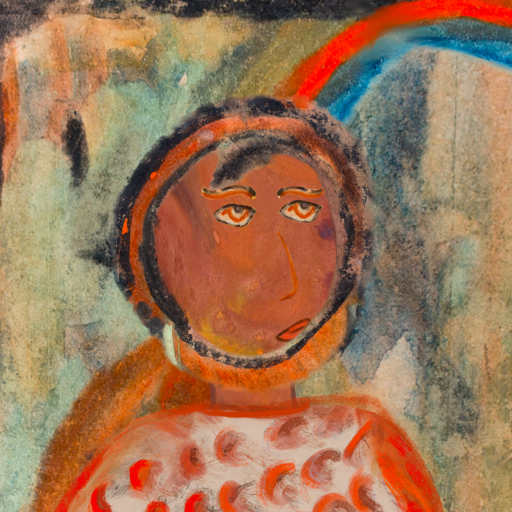
Background: Childish, Head And Neck Side: Mother_And_Son_Son, Face Side: Experience, Bust: Rupkatha, Hair Side: Childish, Head Accessory: Blank, Second Necklace: Blank, Necklace: Blank, Baby: Blank